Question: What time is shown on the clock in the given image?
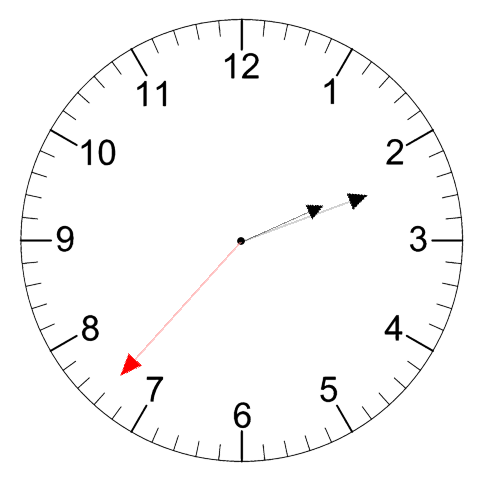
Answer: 02:11:37